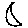
Label: moon